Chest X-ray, PA view. Patient: 41 years old, sex F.
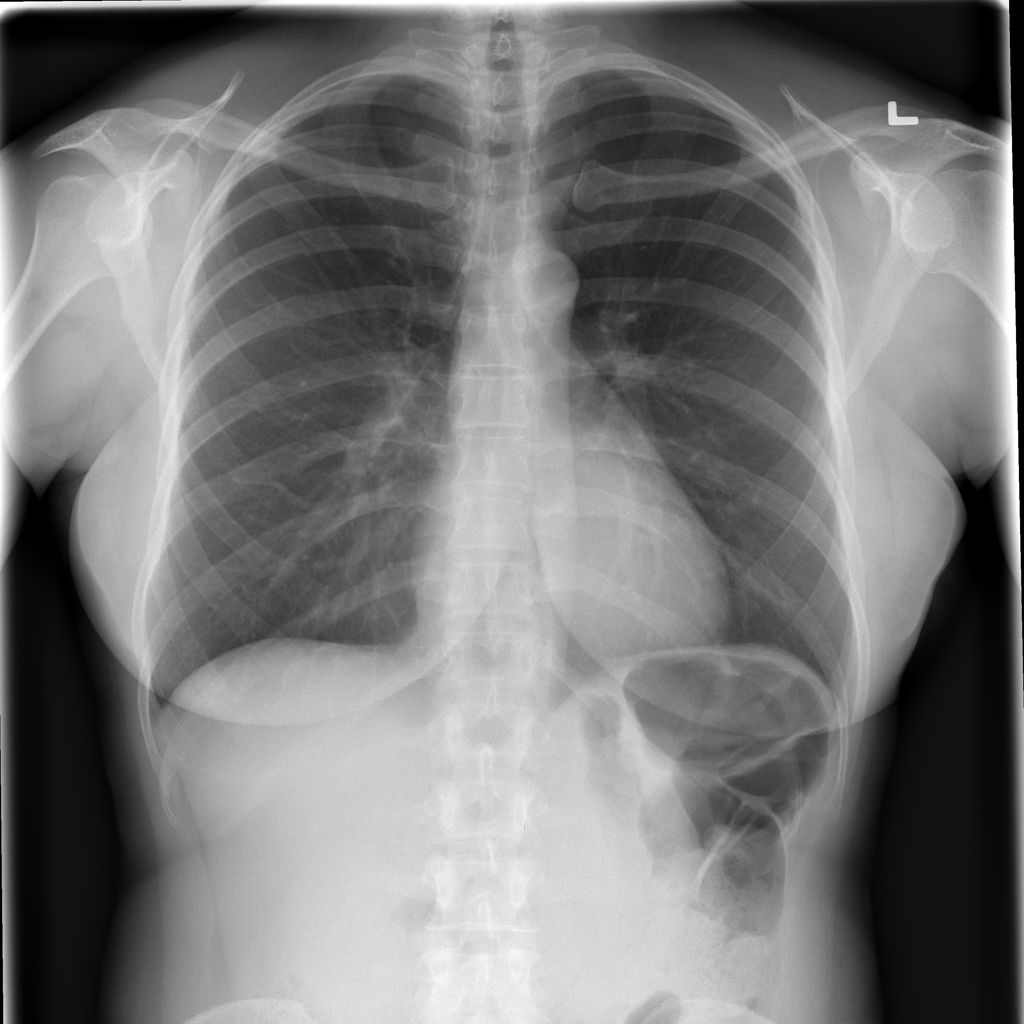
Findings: No Finding